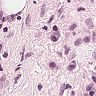
Metastatic tissue present: no